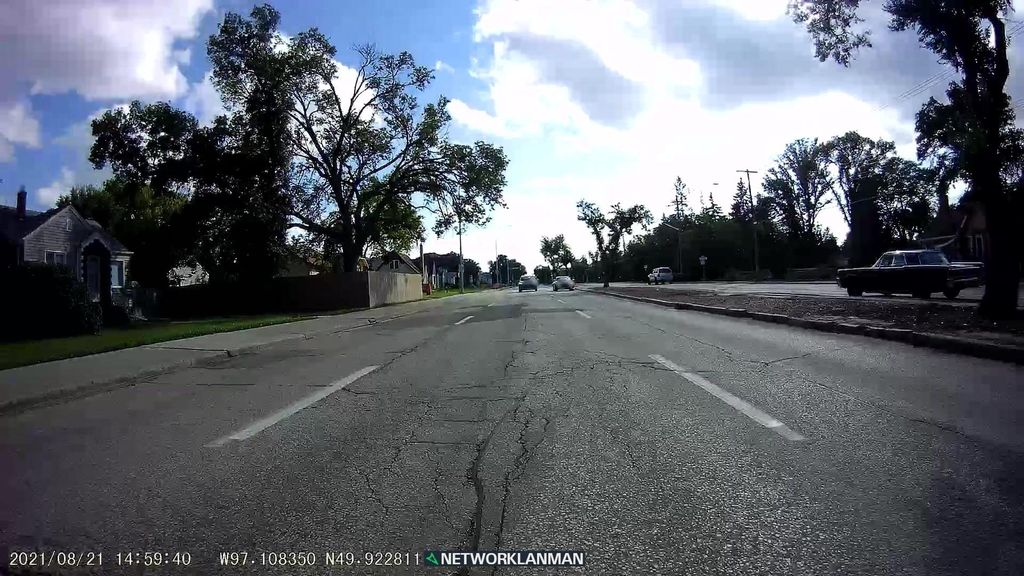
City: winnipeg